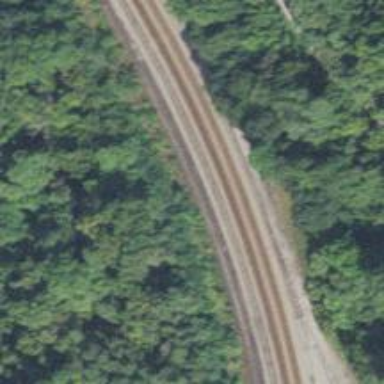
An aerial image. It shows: Railway track.